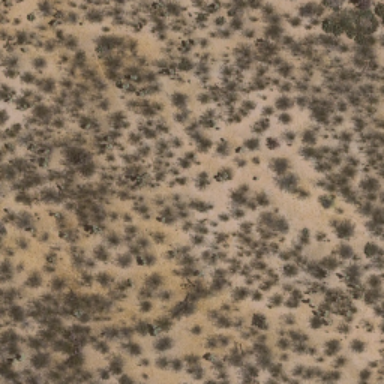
This is a chaparral .